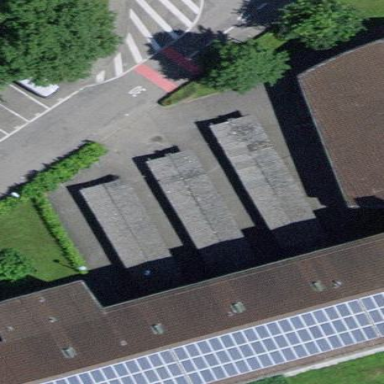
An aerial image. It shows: View of roof of building.